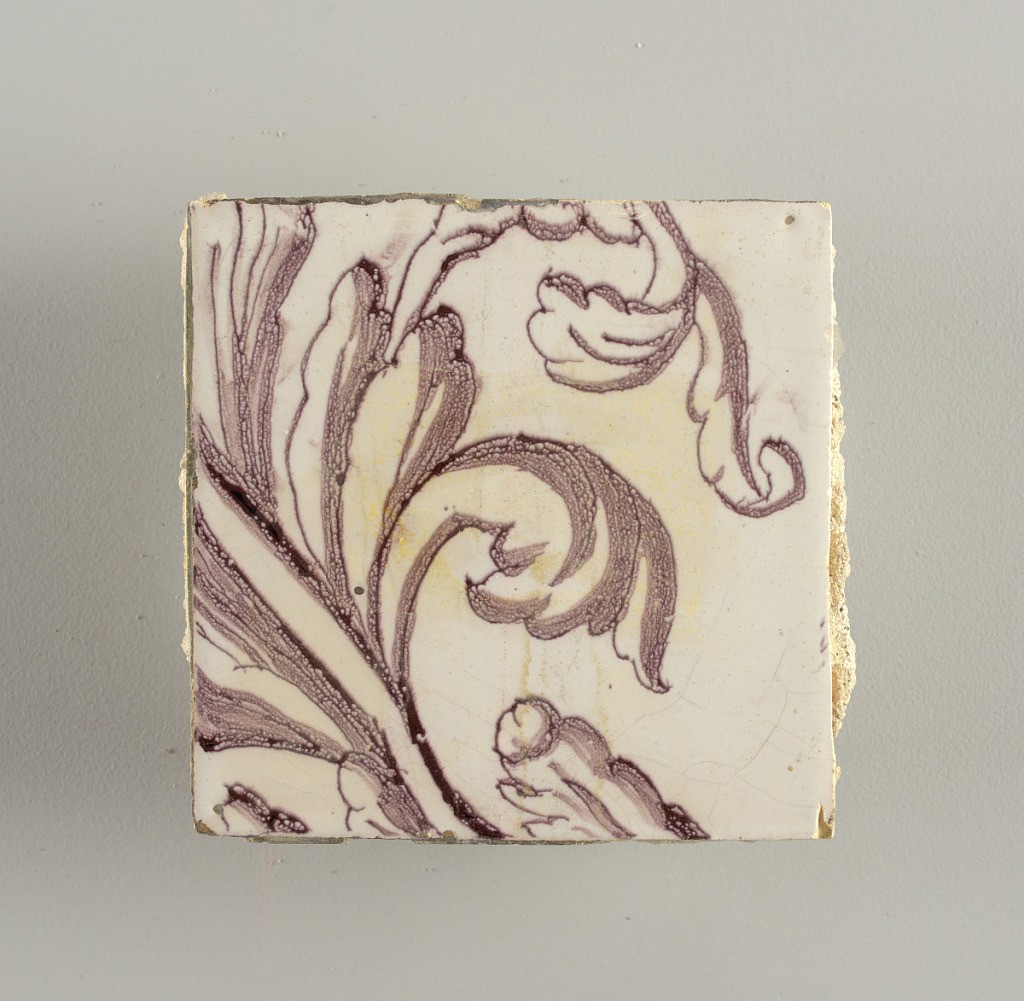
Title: Tile wall facing
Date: ca. 1725
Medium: Tin-glazed earthenware, underglaze
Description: Horizontal rectangle.  Thirty tiles wide and twenty-three tiles high with opening for fireplace eleven tiles wide and ten high.  Foliage arabesques disposed about three vertical axes from which are emphazised by urns at center and right, and at left by the figure of a standing woman carrying an infant on her arm and accompanied by two children.